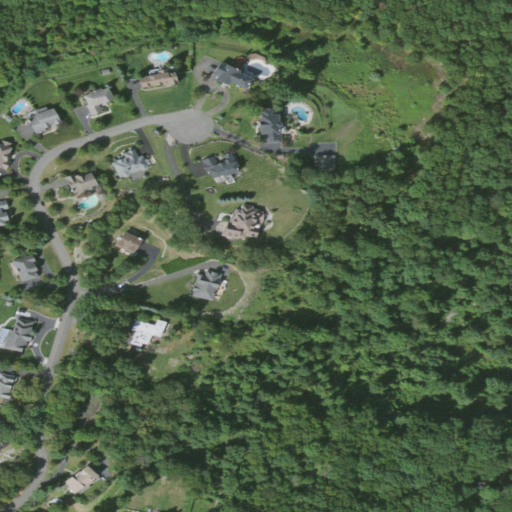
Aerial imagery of mountain in New York named Collaberg Mountain containing deciduous forest, low intensity development, medium intensity development, open development, grassland, and pasture